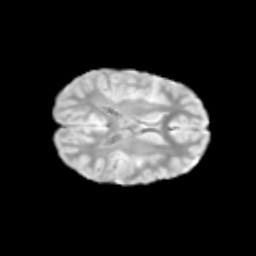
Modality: T2w
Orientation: axial
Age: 9
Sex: female
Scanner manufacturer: siemens
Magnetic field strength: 3 T
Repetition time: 3.8 s
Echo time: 0.07 s